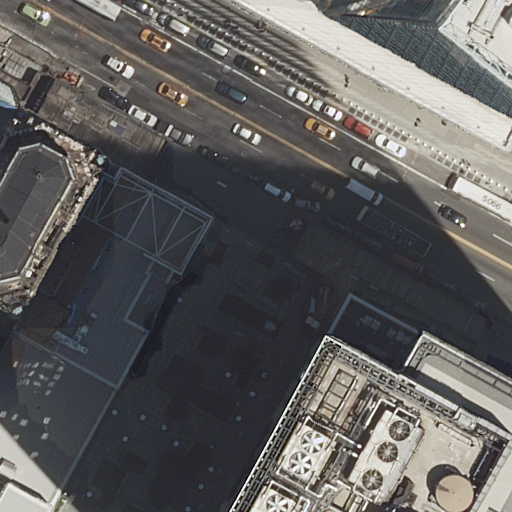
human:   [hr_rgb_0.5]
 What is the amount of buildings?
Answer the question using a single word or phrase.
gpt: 6

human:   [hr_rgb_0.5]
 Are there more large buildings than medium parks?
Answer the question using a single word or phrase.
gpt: yes

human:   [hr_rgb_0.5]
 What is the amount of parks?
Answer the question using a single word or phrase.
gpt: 1

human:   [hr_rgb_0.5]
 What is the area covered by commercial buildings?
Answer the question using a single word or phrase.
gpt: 5779m2

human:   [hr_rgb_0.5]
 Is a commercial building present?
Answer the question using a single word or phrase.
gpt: yes

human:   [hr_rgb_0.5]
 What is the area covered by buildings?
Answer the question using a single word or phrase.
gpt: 6827m2

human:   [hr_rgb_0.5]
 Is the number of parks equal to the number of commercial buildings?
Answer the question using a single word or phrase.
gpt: no

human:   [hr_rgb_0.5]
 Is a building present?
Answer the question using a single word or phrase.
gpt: yes

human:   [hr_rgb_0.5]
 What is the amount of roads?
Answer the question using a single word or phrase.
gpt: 6

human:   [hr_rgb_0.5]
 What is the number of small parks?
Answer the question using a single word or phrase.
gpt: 0

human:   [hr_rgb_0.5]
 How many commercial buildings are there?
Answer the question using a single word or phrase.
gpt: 2

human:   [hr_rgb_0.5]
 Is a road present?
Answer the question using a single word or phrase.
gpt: yes

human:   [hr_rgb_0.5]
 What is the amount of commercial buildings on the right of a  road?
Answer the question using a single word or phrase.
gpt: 1

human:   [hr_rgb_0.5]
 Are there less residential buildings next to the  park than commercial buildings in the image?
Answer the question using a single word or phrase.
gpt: no

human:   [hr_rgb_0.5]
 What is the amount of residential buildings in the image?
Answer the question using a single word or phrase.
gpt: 3

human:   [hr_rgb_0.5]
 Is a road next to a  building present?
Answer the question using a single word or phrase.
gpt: yes

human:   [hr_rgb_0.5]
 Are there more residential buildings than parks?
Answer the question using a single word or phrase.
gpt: yes

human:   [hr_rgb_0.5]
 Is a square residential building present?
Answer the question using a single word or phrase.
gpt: no

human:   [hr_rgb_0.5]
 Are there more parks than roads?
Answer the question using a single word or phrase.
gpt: no

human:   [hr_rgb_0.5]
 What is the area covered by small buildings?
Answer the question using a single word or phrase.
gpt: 20m2

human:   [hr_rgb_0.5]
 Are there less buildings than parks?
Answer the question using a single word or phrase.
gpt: no

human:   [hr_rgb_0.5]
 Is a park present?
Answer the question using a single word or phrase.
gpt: yes

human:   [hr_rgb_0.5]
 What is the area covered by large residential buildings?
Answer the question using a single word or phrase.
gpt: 518m2

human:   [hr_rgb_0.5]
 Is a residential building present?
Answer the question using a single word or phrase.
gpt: yes

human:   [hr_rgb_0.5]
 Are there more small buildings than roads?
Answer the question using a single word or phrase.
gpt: no

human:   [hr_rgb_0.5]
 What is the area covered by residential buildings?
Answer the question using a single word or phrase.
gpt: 1028m2

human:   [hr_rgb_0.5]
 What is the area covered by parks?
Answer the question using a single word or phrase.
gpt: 552m2

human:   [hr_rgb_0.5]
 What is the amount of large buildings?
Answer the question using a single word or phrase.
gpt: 3

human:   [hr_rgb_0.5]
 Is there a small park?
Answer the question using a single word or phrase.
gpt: no

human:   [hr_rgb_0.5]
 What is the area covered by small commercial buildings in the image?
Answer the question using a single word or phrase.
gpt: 0m2

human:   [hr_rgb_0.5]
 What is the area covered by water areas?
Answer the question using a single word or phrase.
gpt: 0m2

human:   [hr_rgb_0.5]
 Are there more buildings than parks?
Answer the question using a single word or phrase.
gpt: yes

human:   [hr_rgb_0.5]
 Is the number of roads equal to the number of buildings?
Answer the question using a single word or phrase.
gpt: yes

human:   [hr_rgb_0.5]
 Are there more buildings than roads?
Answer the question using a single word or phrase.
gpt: no

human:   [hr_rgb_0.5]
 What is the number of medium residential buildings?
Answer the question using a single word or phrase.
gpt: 2

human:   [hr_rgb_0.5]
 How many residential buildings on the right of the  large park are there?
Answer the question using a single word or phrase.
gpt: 0

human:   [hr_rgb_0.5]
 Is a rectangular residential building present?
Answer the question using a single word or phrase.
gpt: yes

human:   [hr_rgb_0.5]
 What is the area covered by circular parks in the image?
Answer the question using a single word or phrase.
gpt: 0m2

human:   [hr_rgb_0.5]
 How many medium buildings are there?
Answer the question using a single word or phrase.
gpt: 2

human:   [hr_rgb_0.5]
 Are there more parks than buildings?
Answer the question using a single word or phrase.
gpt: no

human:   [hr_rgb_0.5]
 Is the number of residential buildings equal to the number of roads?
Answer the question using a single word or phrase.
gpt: no

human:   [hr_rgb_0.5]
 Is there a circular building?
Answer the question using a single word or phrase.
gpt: no

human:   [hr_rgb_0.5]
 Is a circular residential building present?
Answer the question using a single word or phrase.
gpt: no

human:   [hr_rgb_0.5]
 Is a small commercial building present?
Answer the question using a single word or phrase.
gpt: no

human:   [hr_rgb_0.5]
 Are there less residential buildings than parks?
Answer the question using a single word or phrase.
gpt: no

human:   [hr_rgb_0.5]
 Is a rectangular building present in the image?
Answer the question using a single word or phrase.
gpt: yes

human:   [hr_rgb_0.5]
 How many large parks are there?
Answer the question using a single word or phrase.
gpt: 1

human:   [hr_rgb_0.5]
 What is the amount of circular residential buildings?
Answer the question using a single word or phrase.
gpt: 0

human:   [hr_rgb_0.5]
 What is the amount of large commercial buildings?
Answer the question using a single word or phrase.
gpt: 2

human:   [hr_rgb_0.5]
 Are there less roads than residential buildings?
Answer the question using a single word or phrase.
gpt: no

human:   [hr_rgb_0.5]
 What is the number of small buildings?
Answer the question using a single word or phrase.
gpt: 1

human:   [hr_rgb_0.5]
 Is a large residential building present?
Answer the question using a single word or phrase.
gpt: yes

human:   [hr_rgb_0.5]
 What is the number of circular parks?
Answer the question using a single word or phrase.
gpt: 0

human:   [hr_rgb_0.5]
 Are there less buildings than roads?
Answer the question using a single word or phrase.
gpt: no

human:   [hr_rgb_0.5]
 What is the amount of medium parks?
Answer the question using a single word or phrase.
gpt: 0

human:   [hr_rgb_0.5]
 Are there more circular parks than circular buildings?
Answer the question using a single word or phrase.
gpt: no

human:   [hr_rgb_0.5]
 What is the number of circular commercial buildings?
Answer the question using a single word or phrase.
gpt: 0

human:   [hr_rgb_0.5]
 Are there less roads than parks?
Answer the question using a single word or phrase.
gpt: no

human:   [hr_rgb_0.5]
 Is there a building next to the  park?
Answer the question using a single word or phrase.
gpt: yes

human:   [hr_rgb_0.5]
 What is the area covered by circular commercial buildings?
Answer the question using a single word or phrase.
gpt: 0m2

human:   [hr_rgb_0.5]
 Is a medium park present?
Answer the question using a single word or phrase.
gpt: no

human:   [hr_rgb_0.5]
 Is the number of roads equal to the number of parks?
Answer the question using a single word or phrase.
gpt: no

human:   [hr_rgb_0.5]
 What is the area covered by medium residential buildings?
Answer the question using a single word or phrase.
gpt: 509m2

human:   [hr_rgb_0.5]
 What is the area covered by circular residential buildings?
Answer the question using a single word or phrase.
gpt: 0m2